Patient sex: F
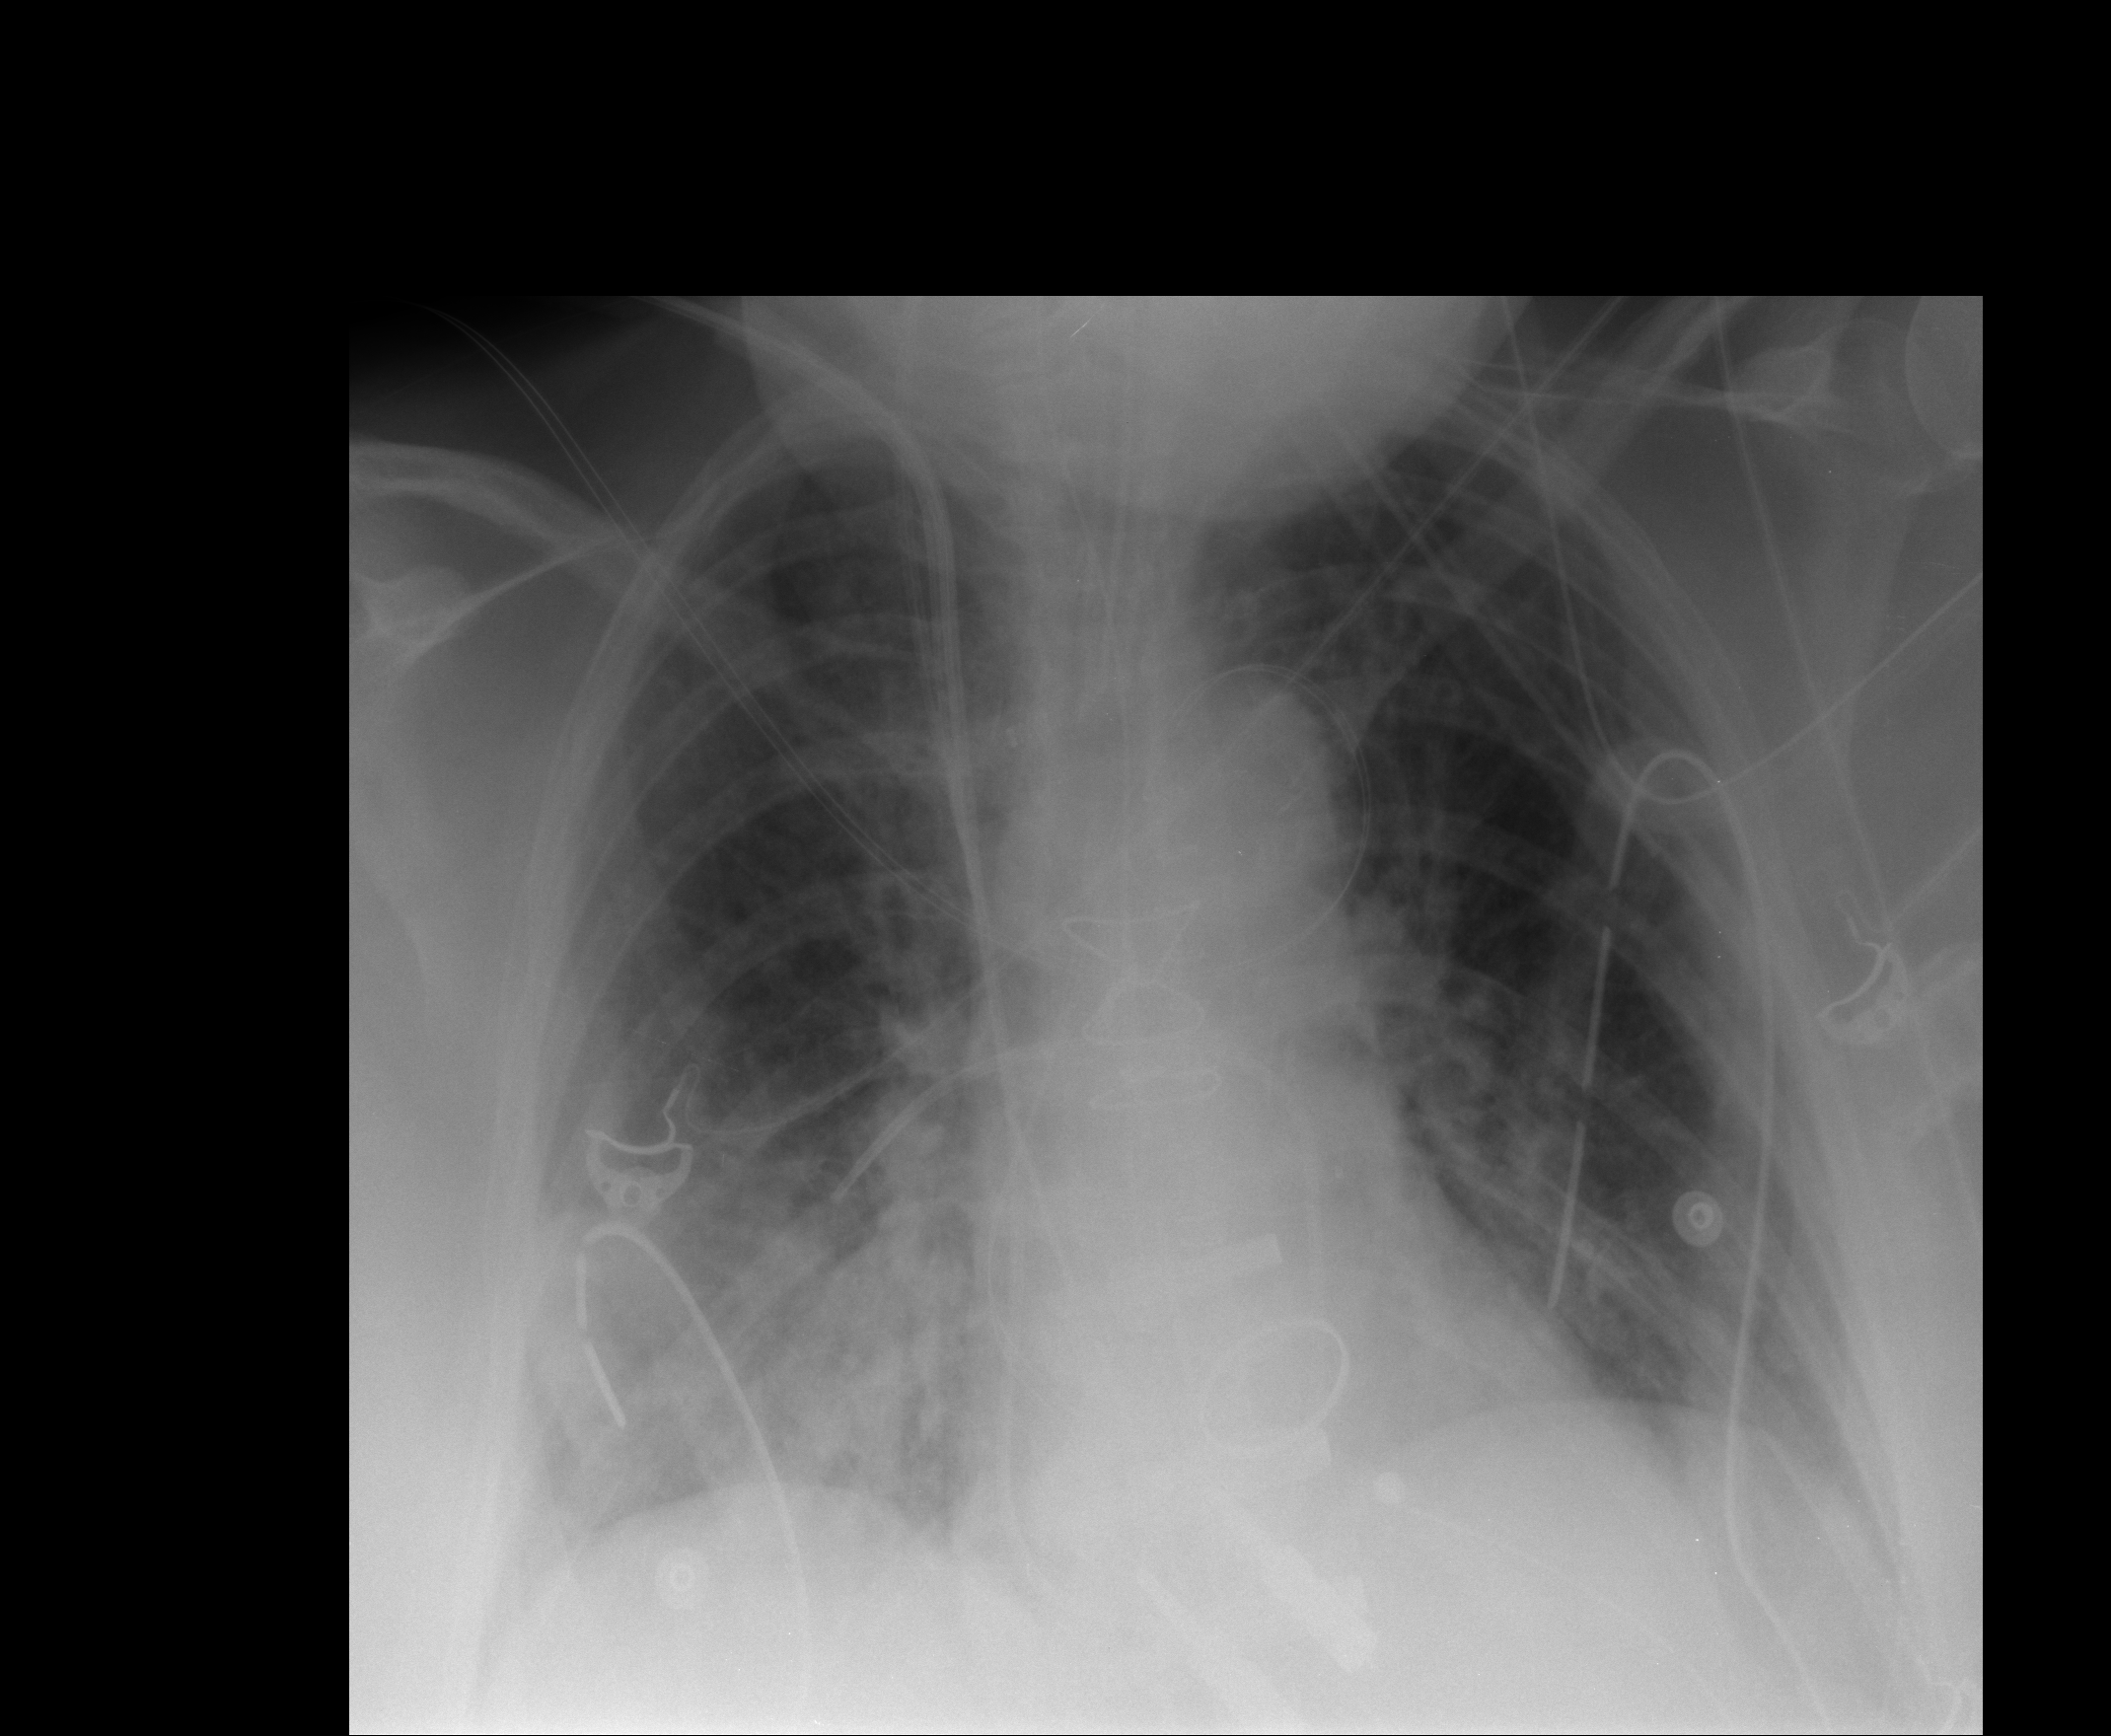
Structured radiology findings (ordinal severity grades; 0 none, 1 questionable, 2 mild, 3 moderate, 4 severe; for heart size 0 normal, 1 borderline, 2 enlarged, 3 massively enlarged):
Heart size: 1
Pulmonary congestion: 2
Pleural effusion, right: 2
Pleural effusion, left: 1
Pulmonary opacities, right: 3
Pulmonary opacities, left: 2
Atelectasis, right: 2
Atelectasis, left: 2